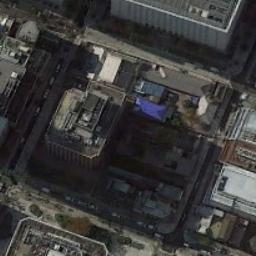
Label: commercial_area